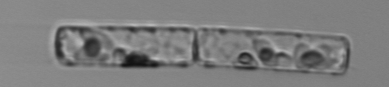
Label: Guinardia_delicatula